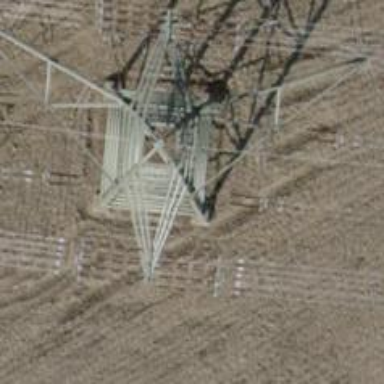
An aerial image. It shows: Power line in the image.